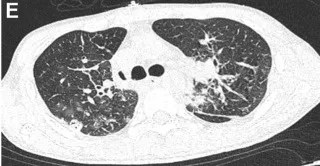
(E, F) Post-lung transplantation CT shows normality and without fibrosis.
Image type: radiology (ct)